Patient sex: M
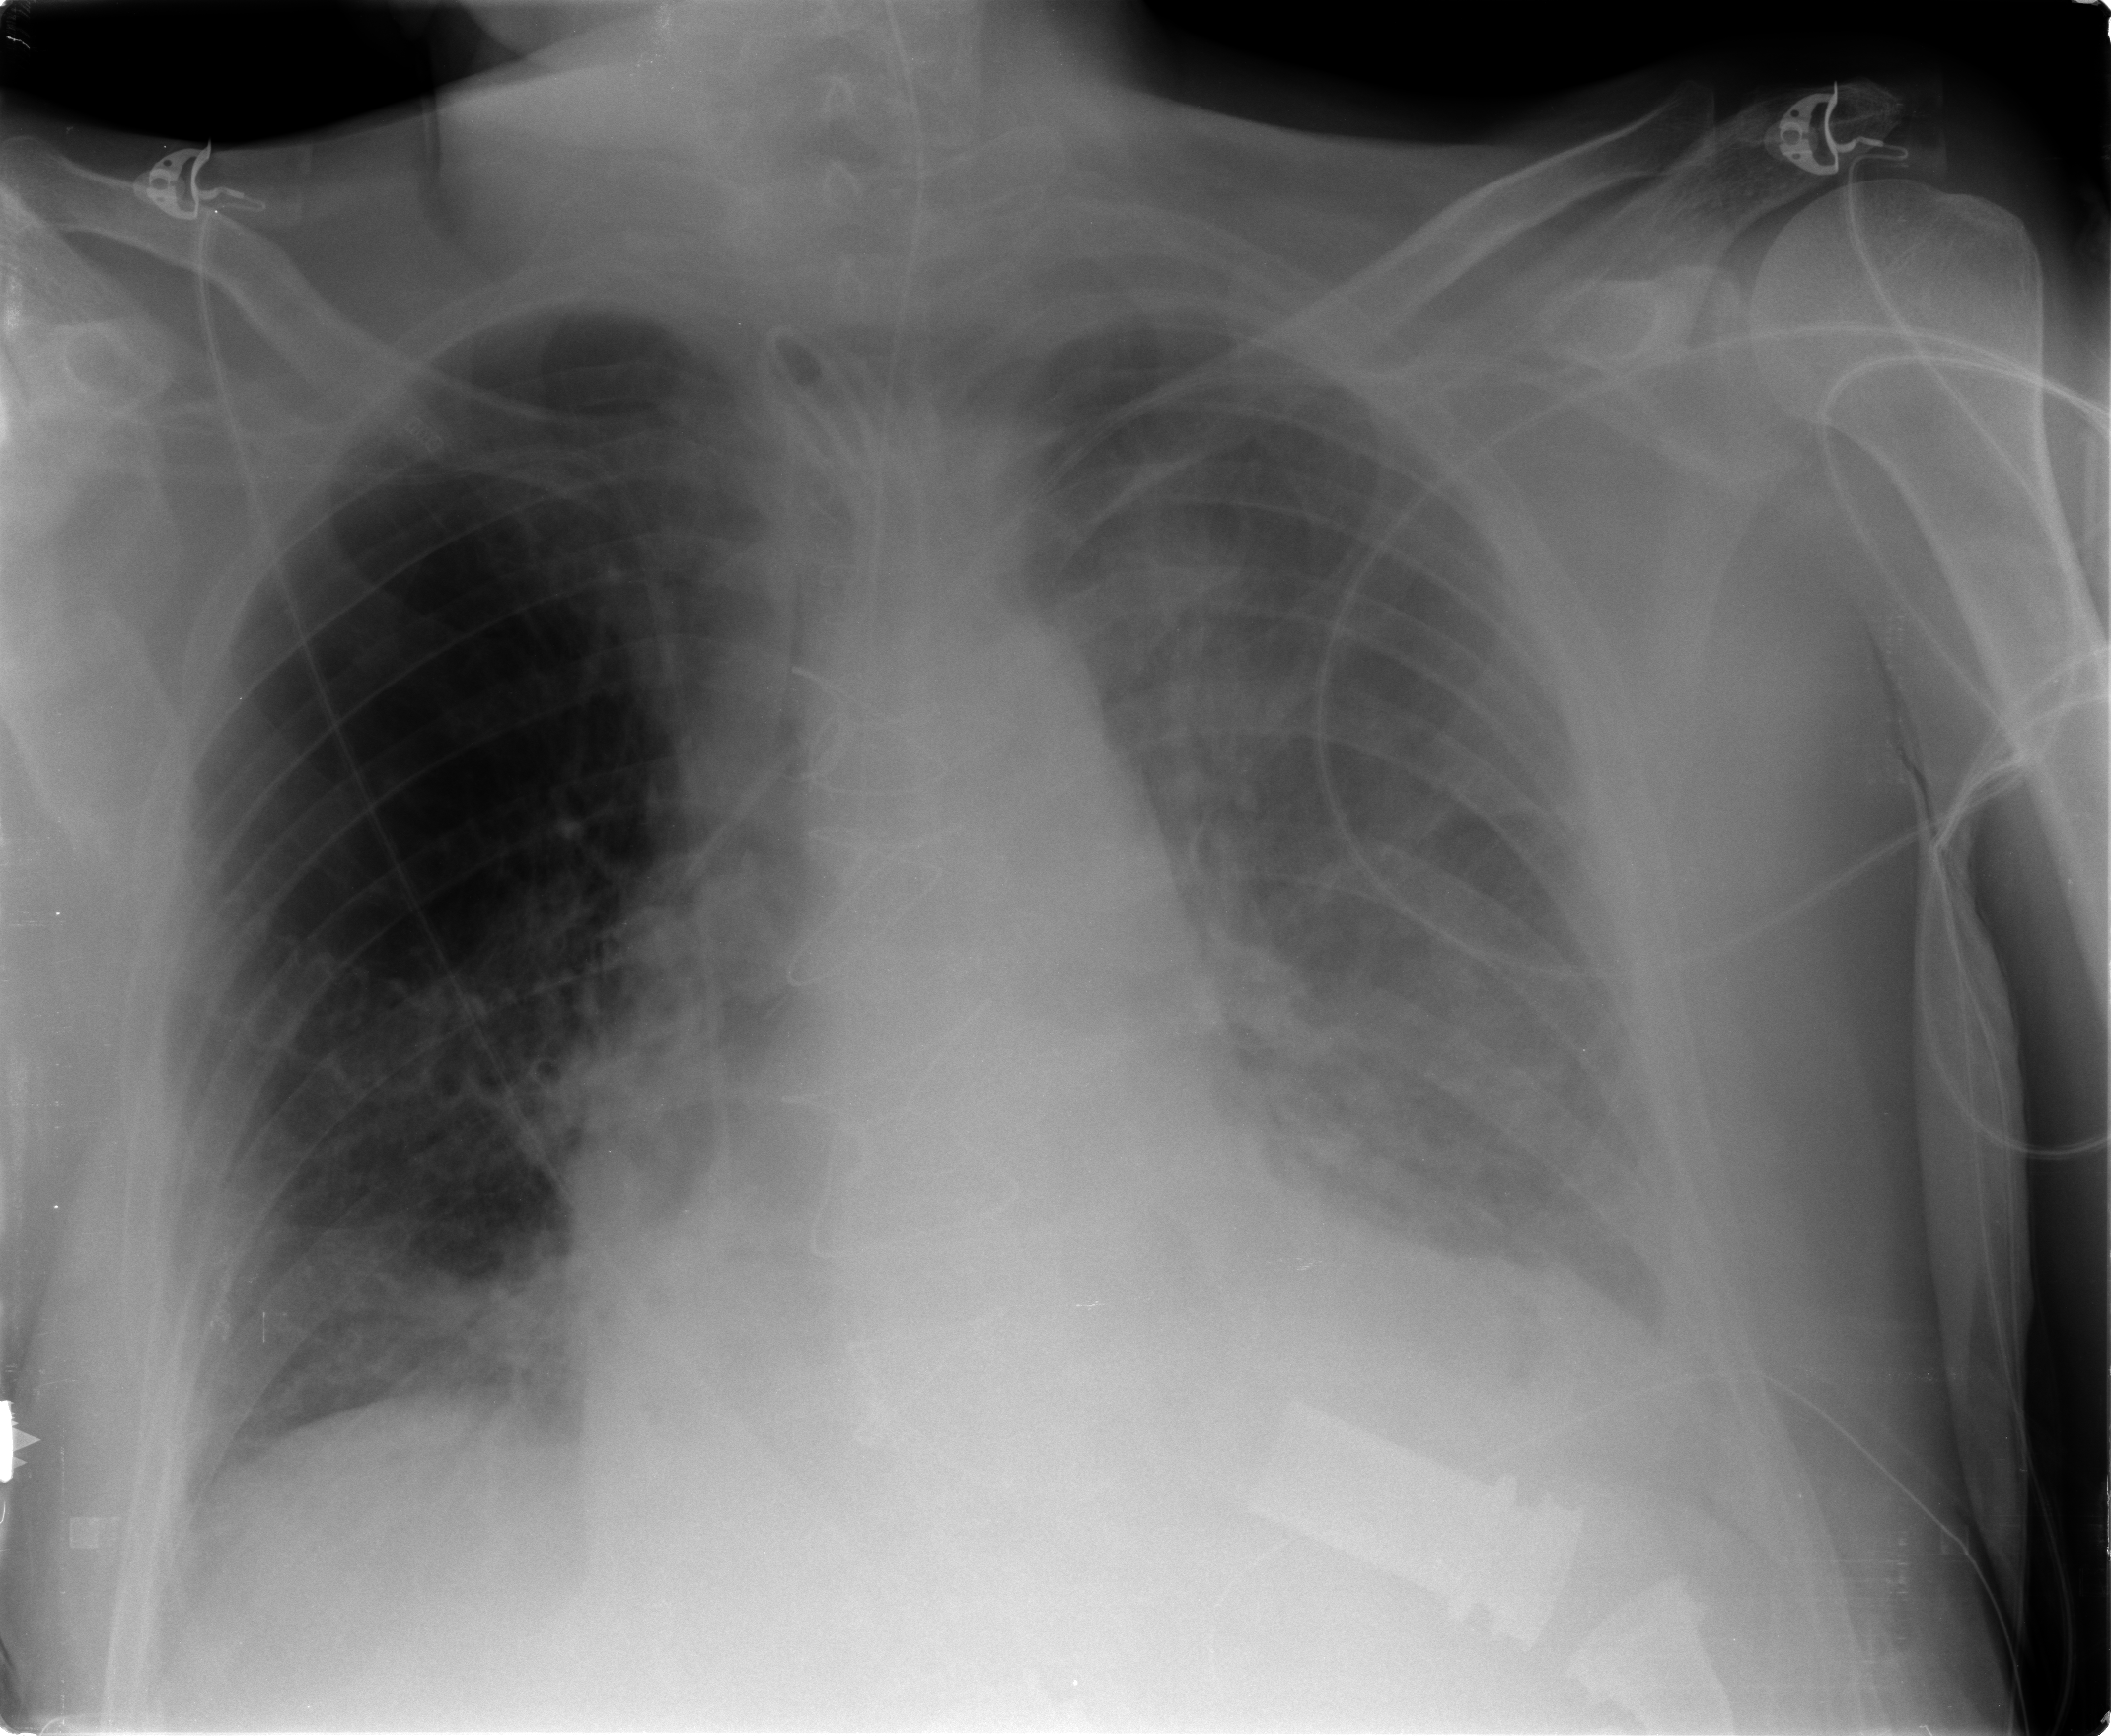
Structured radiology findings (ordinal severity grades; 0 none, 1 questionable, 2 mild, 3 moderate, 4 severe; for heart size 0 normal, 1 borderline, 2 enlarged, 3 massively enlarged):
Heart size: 2
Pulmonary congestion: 2
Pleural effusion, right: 0
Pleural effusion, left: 3
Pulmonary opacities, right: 2
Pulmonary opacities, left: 2
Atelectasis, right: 2
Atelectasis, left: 3